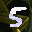
Label: 5